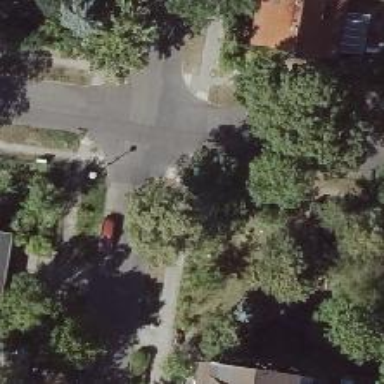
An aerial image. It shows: Sidewalk.